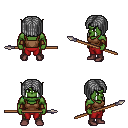
a pixel art fantasy rpg character, male body template, orc, green skin, brown pirate shirt, red pants, gray pageboy hairstyle, cloth bracers, maroon shoes, spear, four views (front, back, left, right), 2x2 character sprite sheet, small pixel art, hard edges, no anti-aliasing